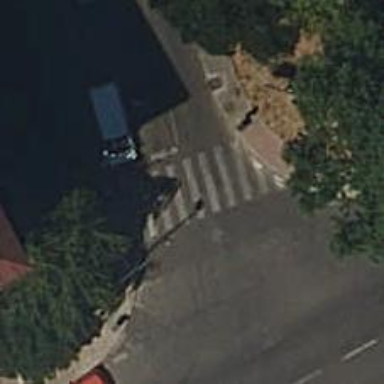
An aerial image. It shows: Crossing with traffic signals.